Field crop: maize
Growth stage: 1
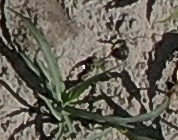
Species: sorghum